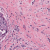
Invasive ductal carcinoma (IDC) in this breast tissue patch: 1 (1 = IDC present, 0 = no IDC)